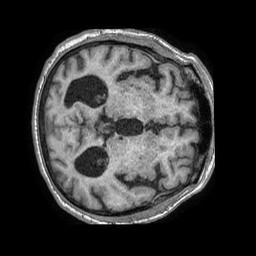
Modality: T1w
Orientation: axial
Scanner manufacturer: philips
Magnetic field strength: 1.5 T
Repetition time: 0.007646 s
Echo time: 0.003478 s